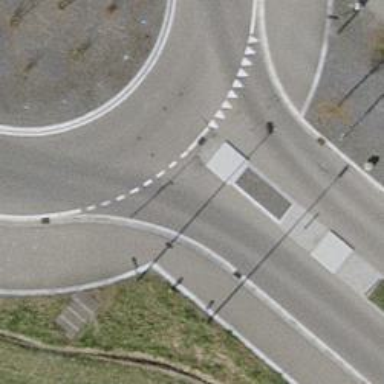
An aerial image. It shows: Unmarked road crossing.